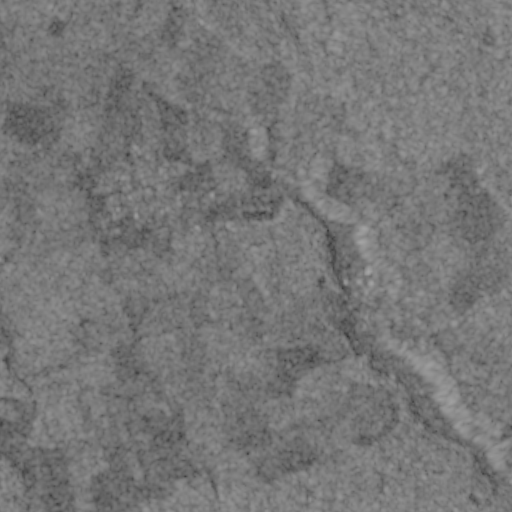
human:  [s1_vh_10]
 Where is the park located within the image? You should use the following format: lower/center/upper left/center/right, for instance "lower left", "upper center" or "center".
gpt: The park is located in the upper center of the image.
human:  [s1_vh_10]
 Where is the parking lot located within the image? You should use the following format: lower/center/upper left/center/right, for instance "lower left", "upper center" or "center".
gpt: The parking lot is located in the center left of the image.
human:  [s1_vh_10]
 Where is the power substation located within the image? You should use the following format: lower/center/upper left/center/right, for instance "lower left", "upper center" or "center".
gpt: The power substation is located in the upper left of the image.
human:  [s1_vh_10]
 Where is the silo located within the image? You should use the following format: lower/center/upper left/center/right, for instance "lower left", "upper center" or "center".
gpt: The silo is located in the center right of the image.
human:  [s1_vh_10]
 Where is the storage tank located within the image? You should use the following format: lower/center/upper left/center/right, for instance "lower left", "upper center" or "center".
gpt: The storage tank is located in the center left of the image.
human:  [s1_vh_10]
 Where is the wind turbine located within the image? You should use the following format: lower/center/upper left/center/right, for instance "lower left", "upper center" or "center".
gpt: The wind turbine is located in the upper left of the image.
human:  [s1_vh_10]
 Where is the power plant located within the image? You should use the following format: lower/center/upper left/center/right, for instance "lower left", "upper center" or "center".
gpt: There is no power plant in the image.

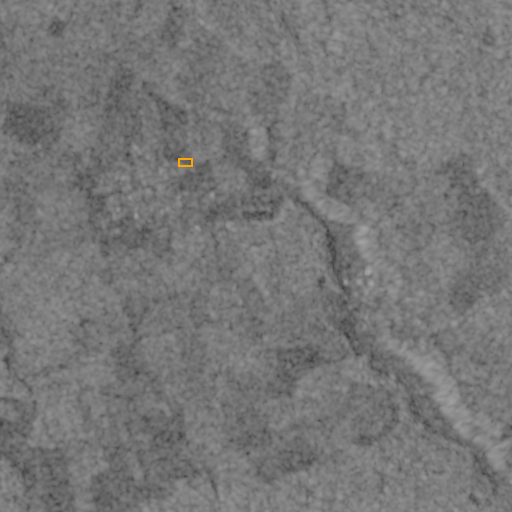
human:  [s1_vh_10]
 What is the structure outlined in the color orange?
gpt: The structure outlined in orange is a park.
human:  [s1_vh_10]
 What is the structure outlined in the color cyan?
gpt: There is no cyan outline.